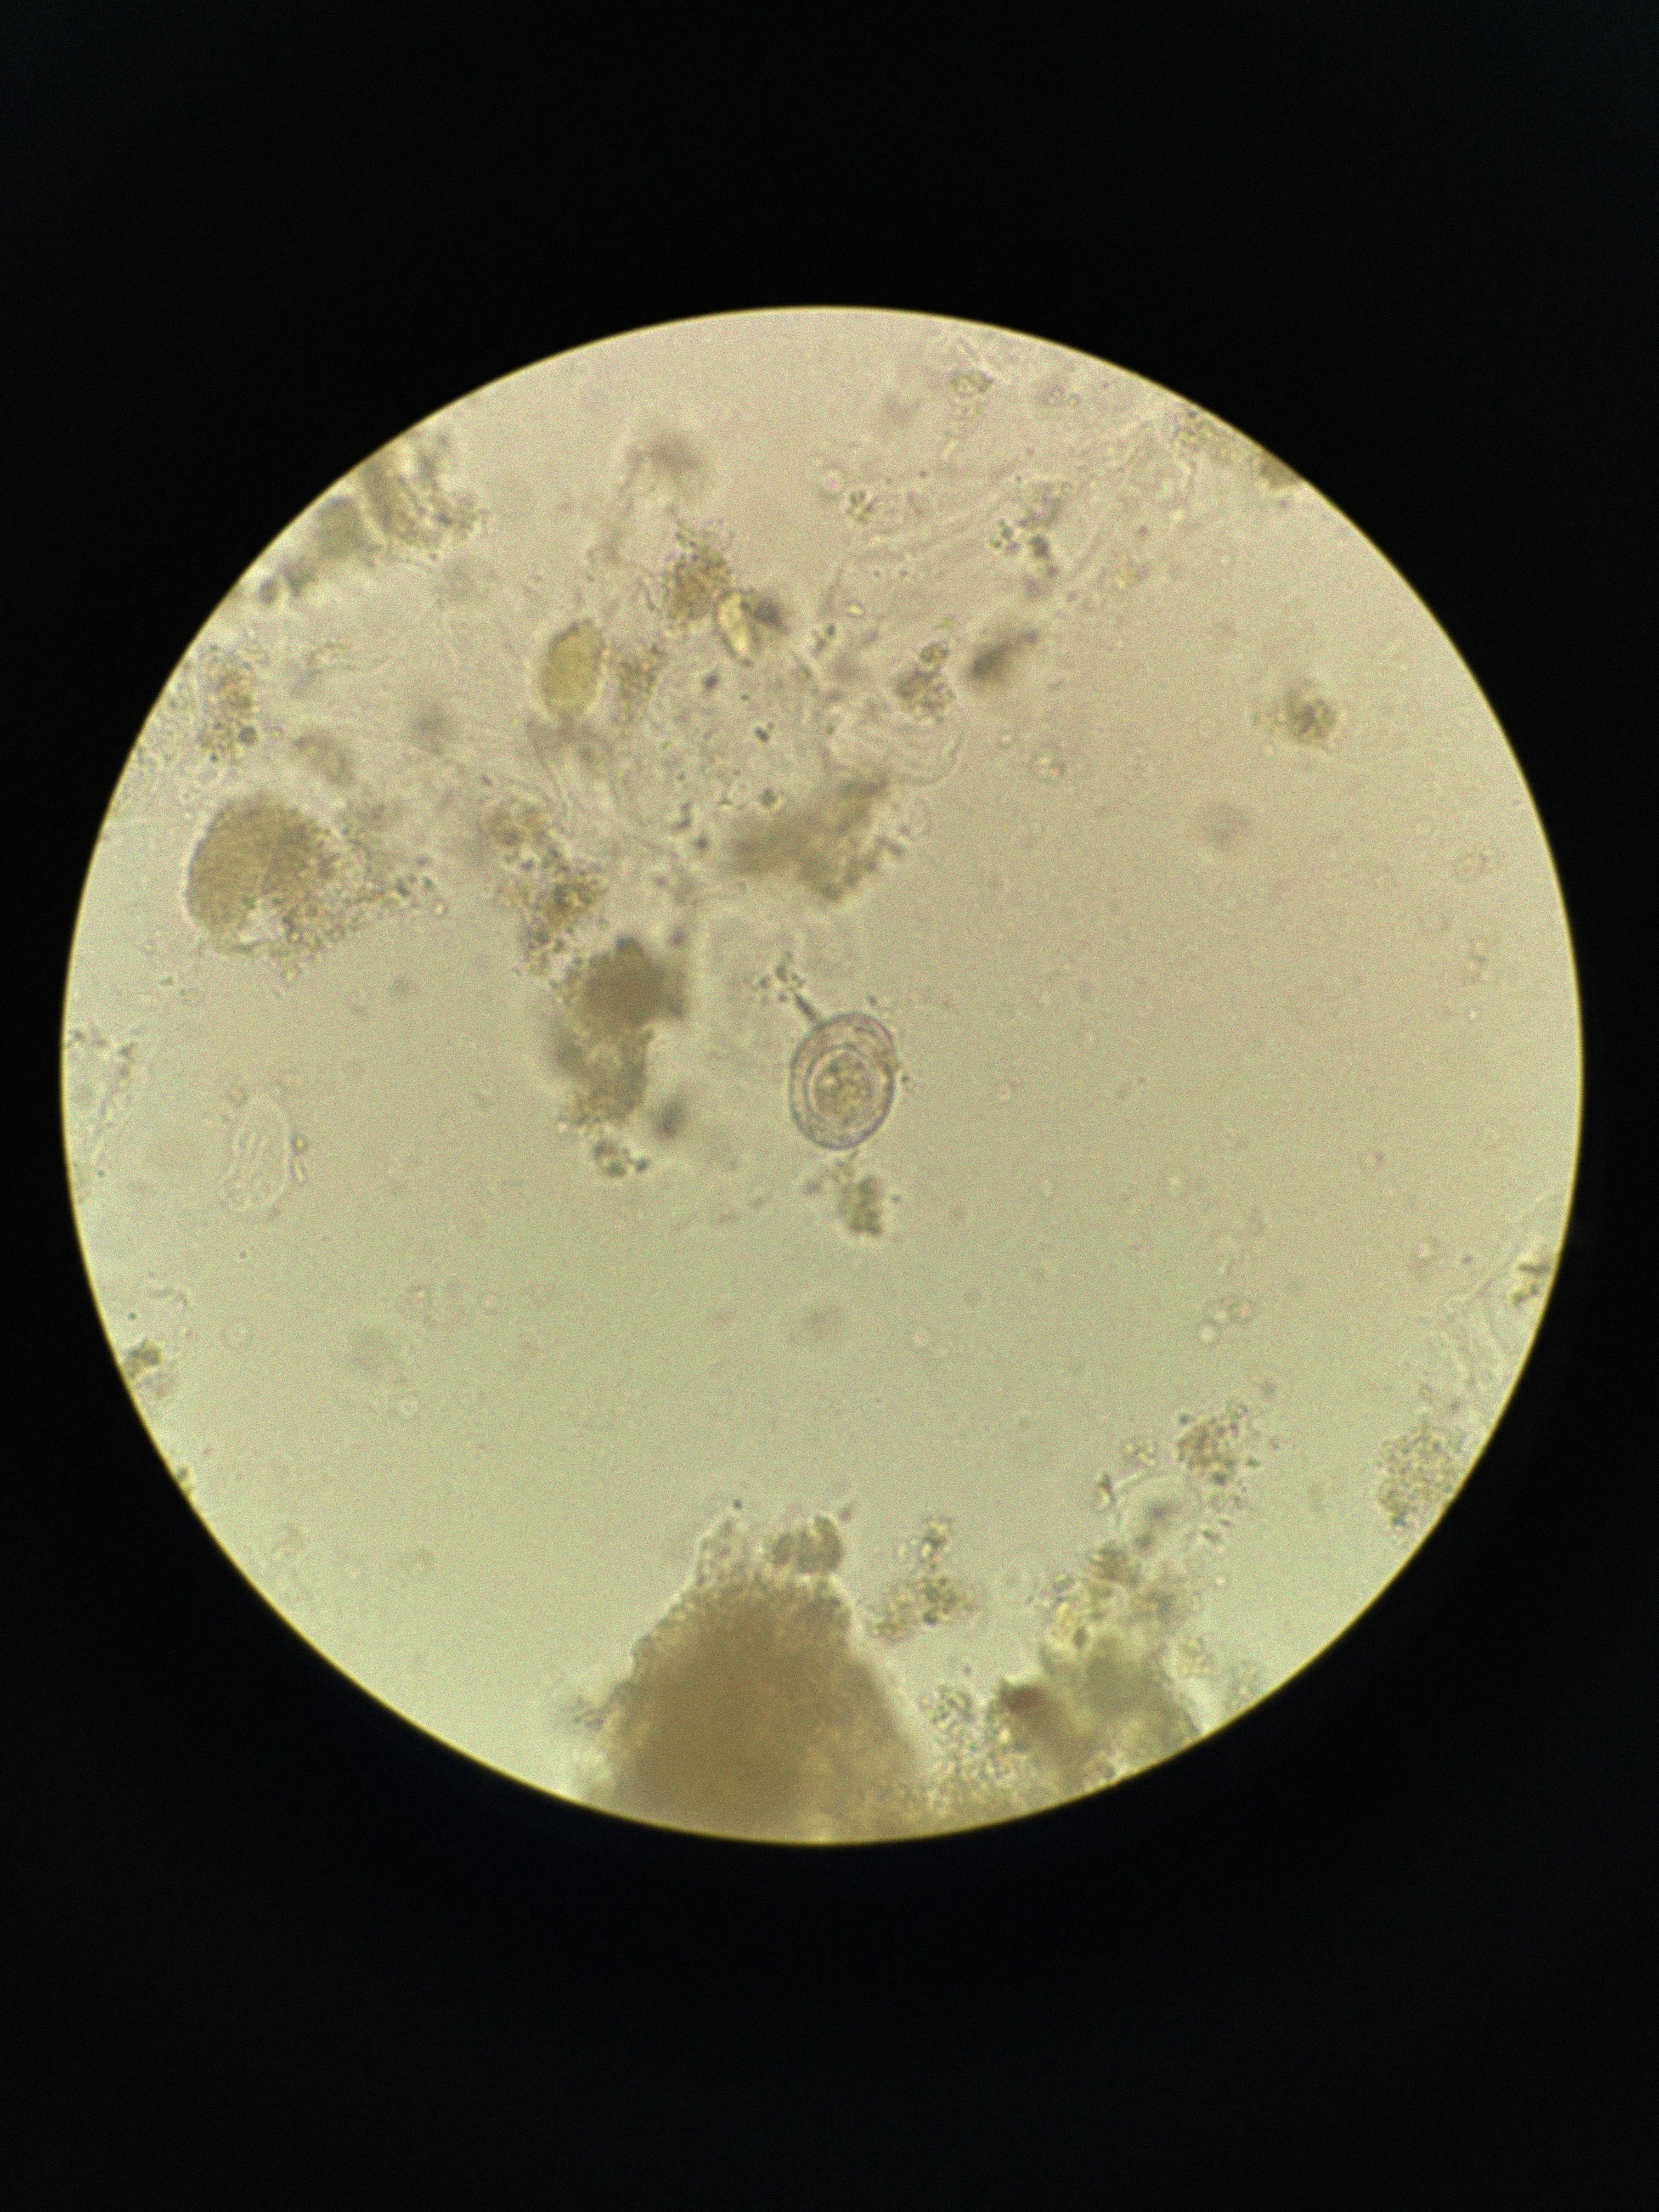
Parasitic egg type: Hymenolepis nana